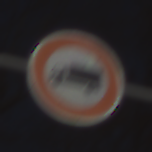
Verkehrszeichen: VerbotFuerKraftfahrzeugeUeberDreiKommaFuenfTonnen
Umgebung: Outdoor, Special
Tageszeit: MorningAfternoon
Wetter: Clear
Licht: Natural
Jahreszeit: Winter
Kontrast: HighContrast